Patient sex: F
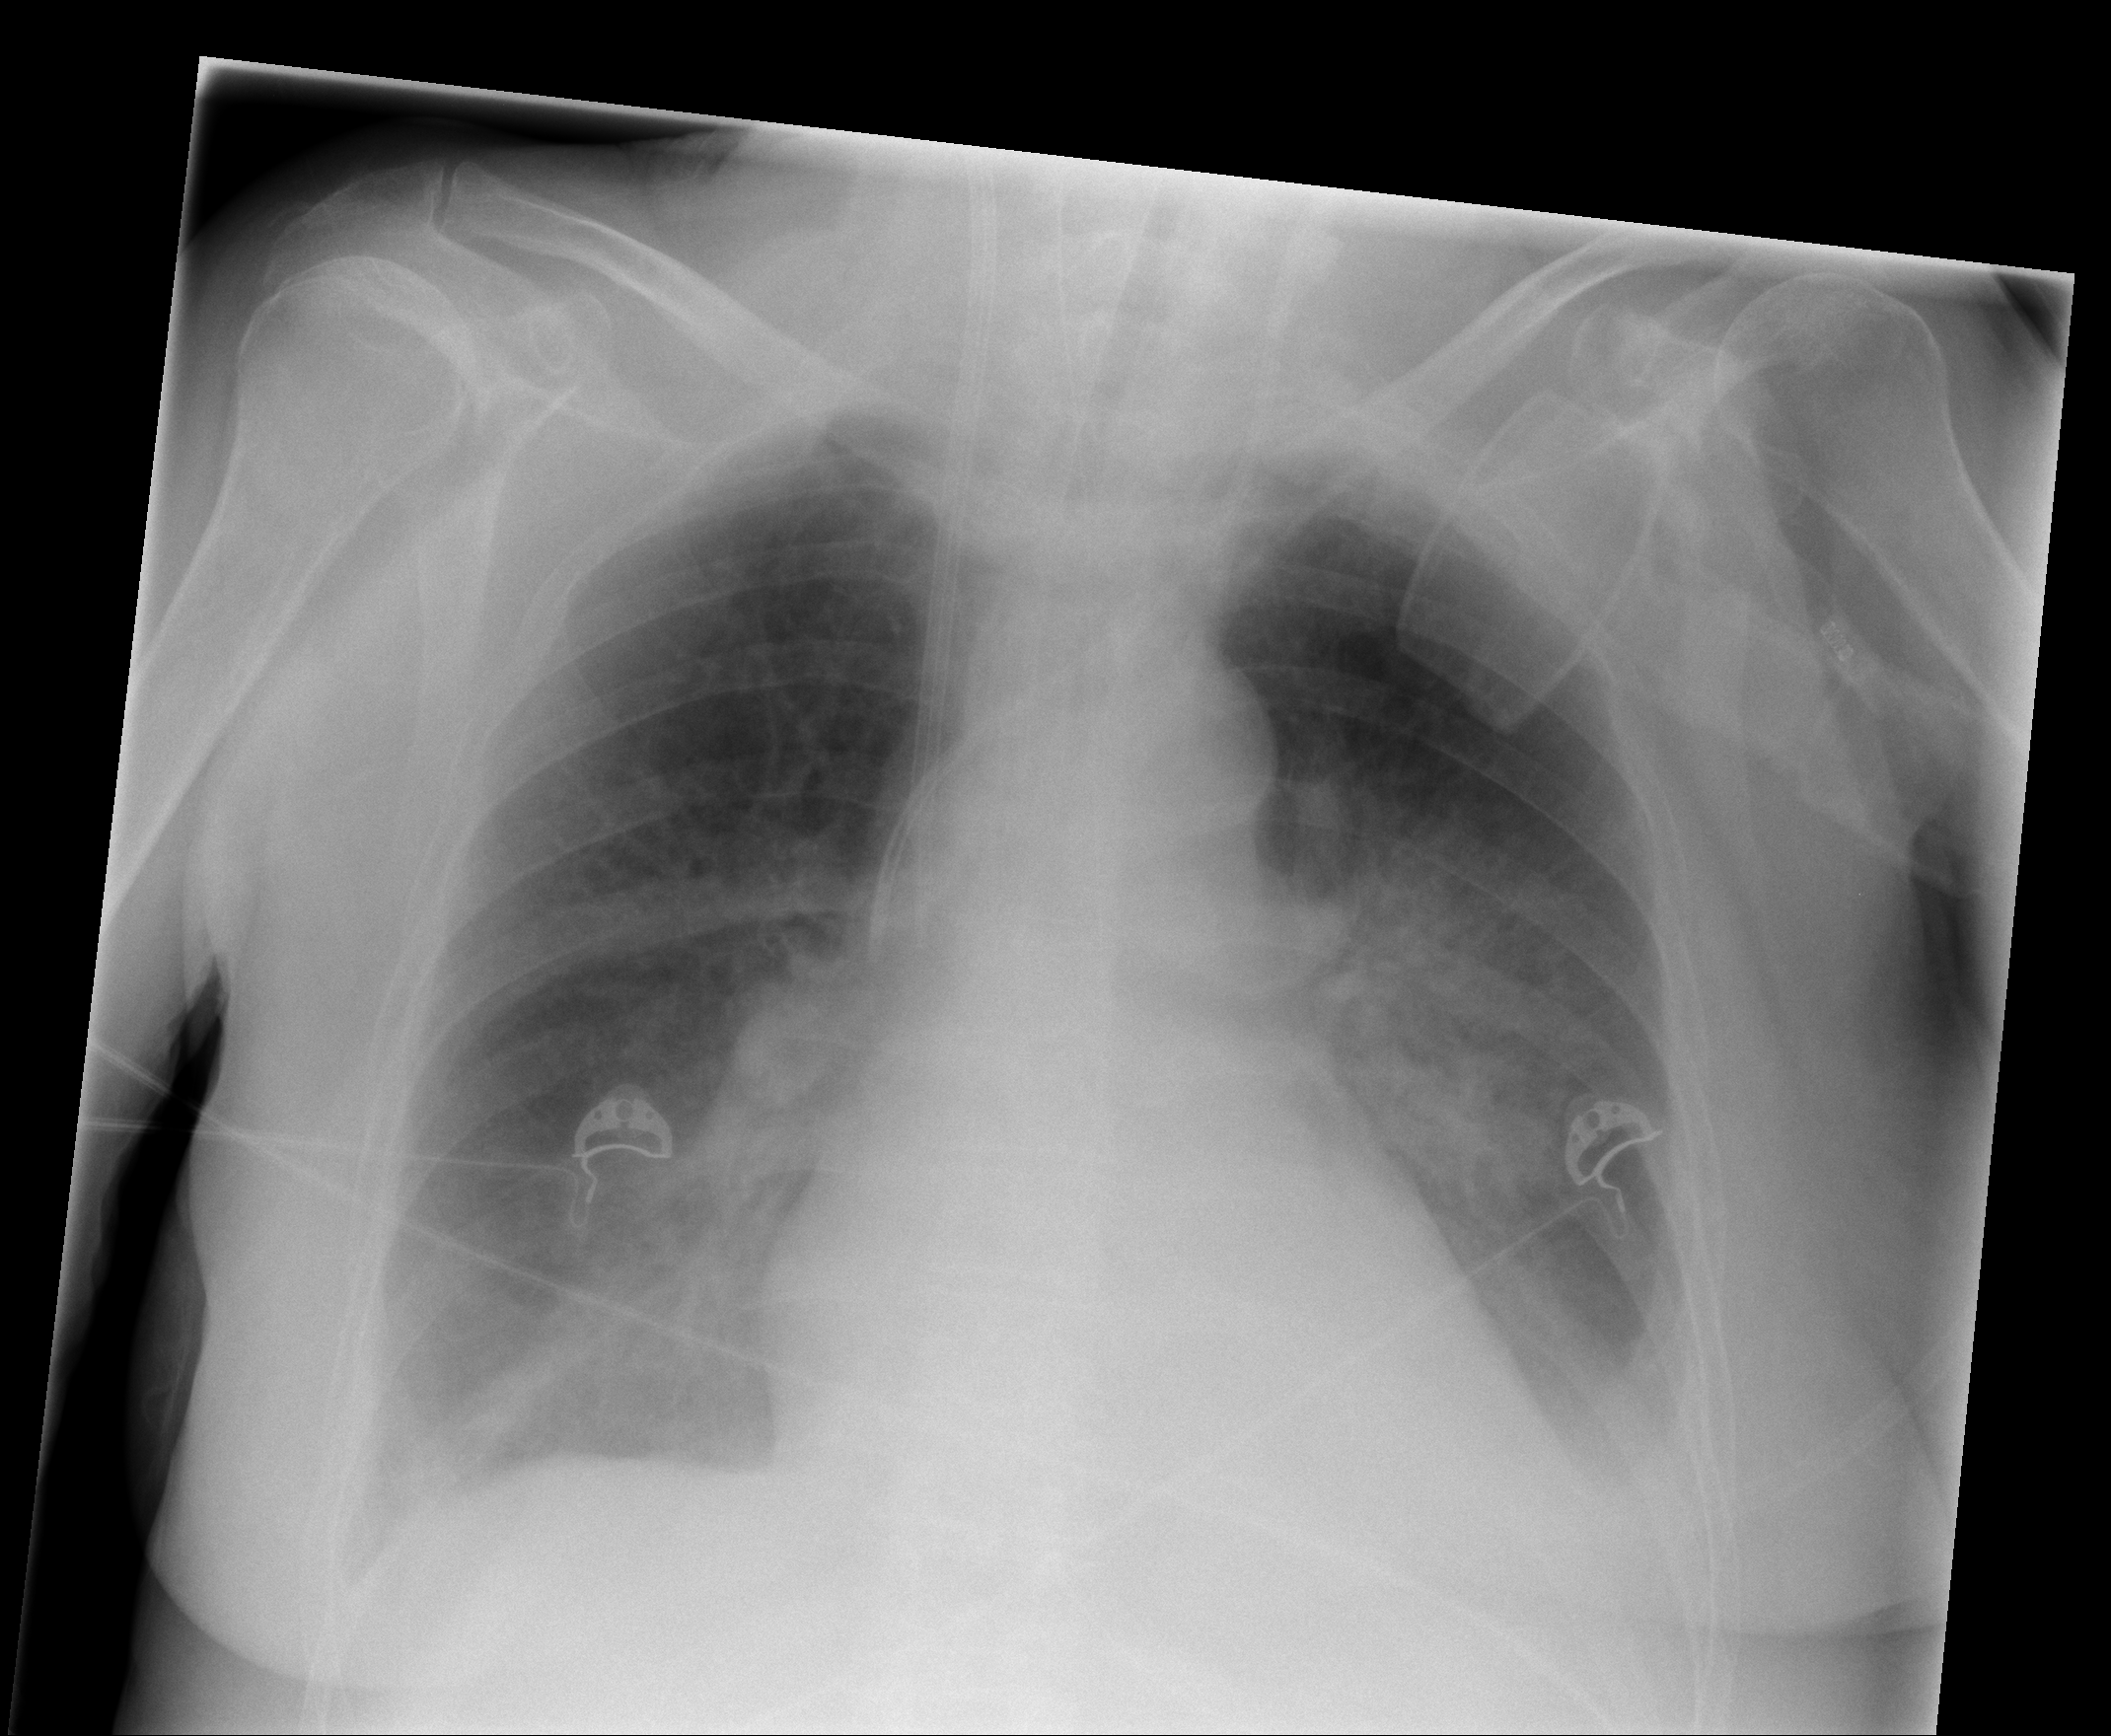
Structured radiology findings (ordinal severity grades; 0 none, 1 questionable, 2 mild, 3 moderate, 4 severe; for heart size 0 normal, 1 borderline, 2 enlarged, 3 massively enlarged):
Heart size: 1
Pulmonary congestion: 1
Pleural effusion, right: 1
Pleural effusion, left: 2
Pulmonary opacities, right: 3
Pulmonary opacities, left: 3
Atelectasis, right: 2
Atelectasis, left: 3